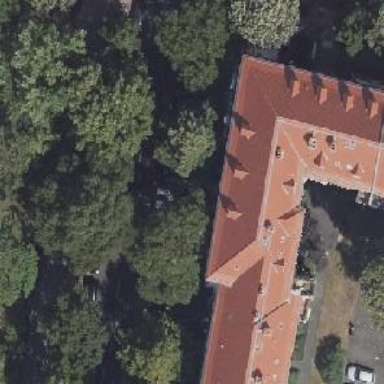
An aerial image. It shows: Image showing building with apartments.